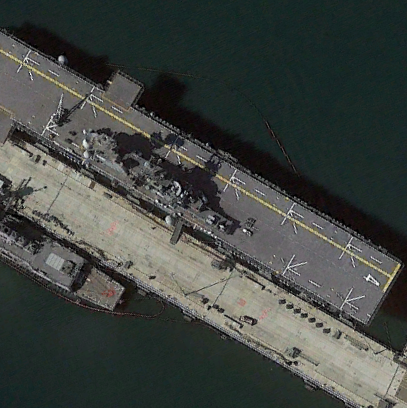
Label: assault